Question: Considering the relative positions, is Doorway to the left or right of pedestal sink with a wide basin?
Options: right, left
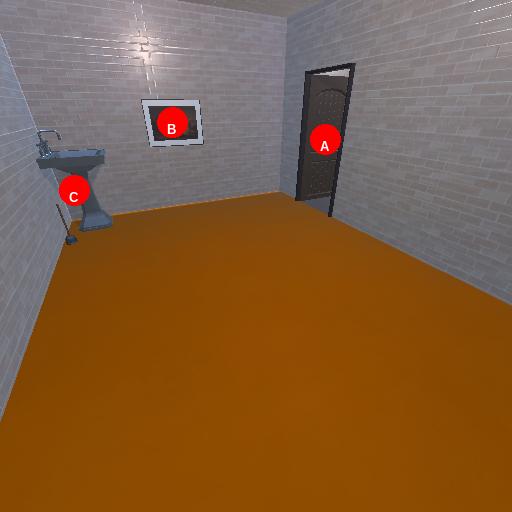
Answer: right